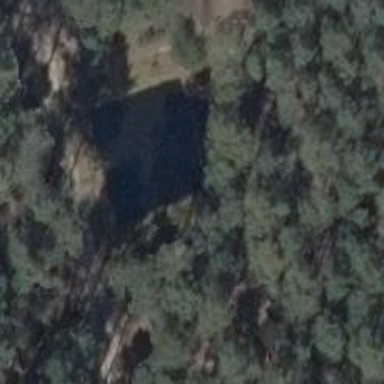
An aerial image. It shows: Fire water pond meant for emergency use.